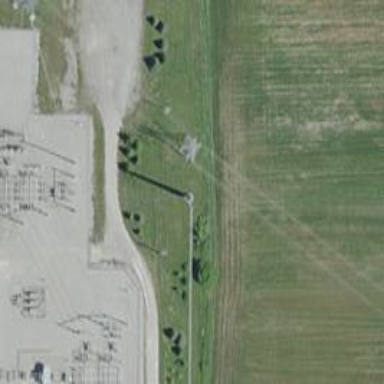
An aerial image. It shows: Power tower.